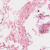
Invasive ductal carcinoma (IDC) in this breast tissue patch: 0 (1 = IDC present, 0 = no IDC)